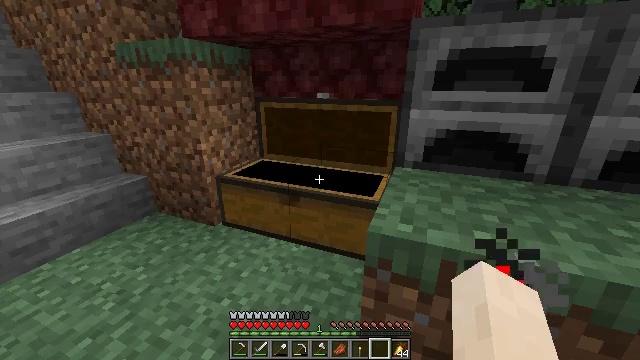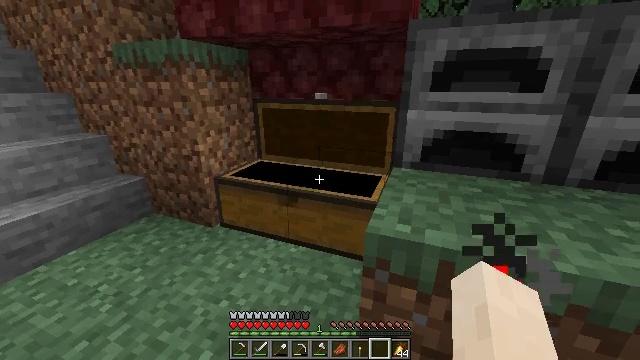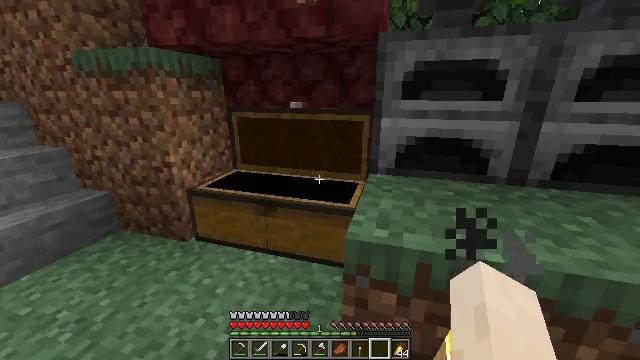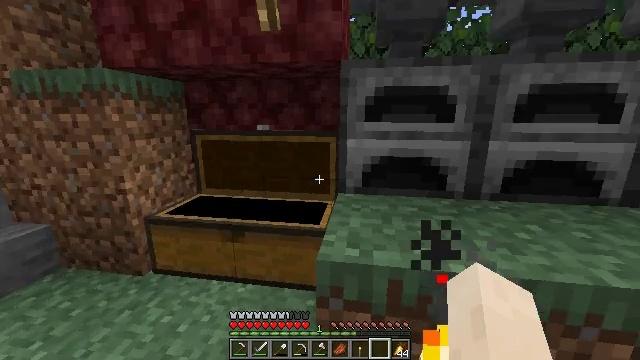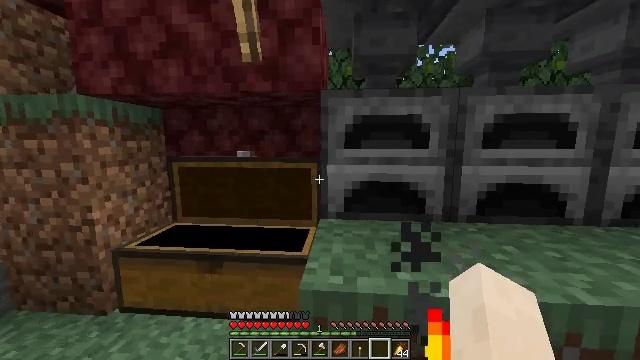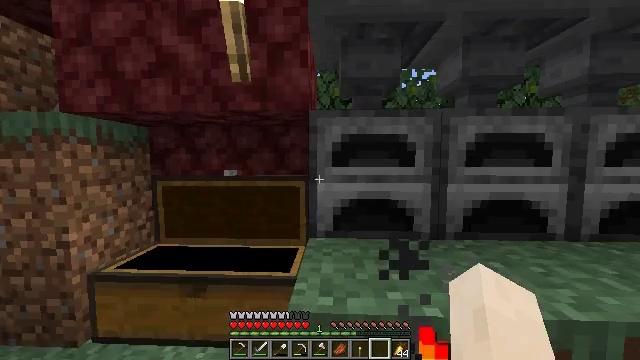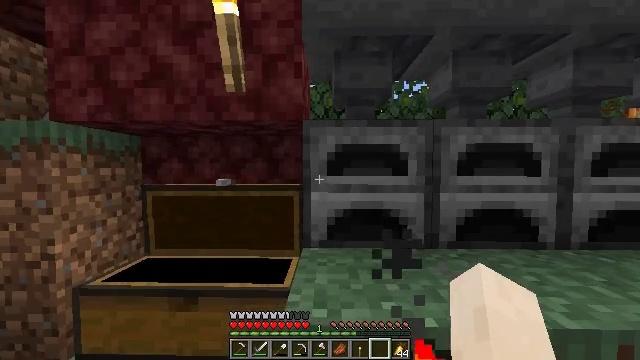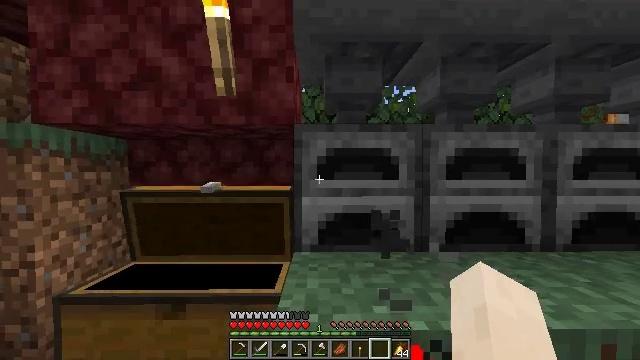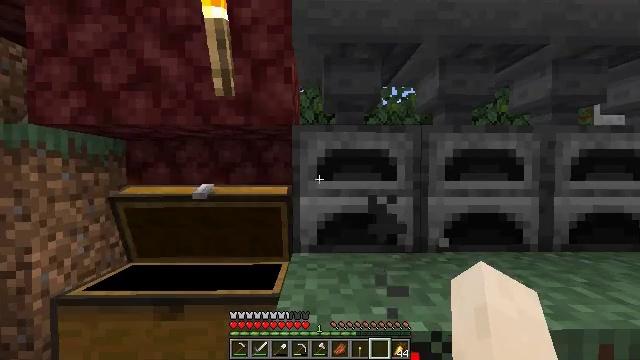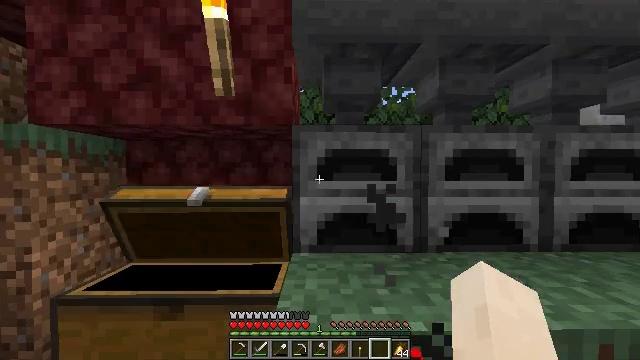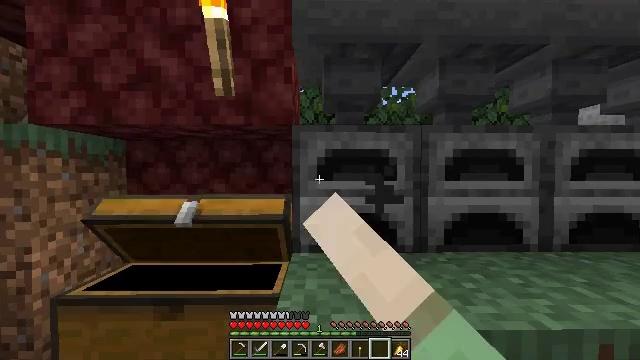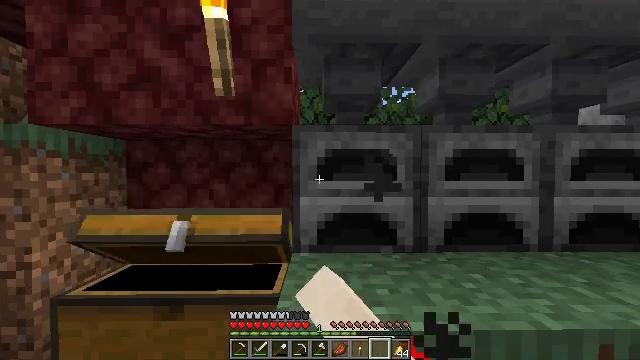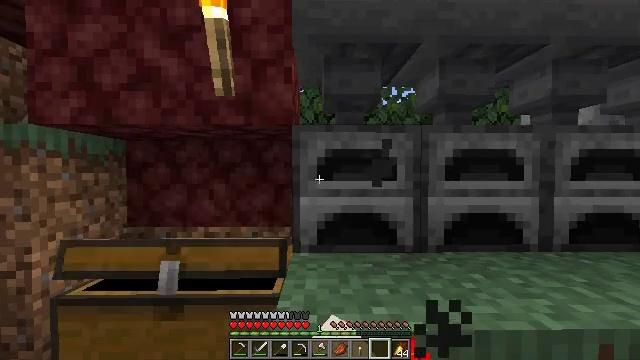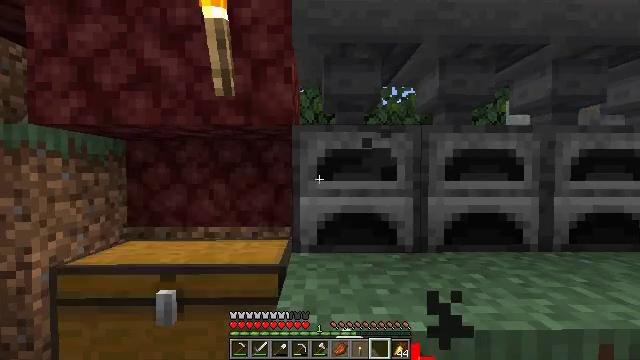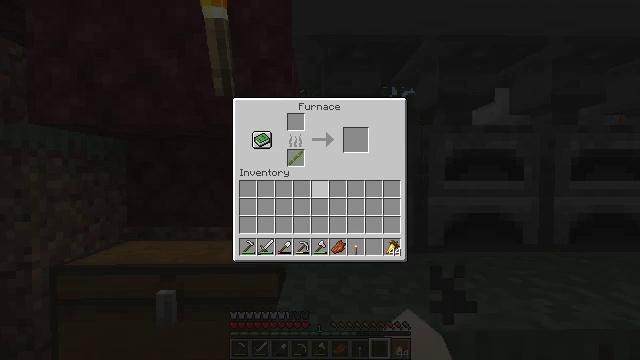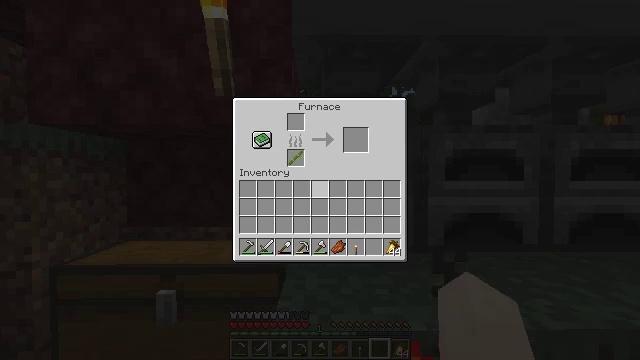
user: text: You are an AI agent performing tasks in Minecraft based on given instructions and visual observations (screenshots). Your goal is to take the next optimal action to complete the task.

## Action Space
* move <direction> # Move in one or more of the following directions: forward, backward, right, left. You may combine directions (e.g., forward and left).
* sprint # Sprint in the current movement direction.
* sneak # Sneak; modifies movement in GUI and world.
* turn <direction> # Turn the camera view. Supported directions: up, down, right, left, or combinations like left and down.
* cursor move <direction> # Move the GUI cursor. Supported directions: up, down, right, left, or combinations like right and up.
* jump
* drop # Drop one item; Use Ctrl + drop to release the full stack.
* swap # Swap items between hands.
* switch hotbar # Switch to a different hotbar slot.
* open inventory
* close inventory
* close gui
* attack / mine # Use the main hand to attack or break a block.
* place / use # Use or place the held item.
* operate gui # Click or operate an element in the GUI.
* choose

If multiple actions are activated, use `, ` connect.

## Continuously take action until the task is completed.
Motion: motion action
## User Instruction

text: Get cocoa by attacking the pod.
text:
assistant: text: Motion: no_op
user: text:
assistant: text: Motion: turn right and up
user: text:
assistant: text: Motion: turn right and up
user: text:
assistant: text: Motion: turn right and up
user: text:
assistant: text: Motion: turn right and up
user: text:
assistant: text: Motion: turn right and up
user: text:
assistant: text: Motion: turn right
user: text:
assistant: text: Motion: no_op
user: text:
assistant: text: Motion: use / place
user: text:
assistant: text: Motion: use / place
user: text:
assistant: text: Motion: use / place
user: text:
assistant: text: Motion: use / place
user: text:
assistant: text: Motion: no_op
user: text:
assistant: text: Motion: no_op
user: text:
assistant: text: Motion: no_op
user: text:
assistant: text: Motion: no_op
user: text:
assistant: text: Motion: no_op
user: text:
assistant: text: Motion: no_op
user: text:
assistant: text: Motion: no_op
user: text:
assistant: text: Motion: no_op
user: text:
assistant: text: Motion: no_op
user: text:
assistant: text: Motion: no_op
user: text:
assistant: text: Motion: no_op
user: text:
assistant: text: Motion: no_op
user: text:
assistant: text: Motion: no_op
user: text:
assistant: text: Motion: no_op
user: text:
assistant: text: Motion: no_op
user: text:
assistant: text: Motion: no_op
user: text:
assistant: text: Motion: no_op
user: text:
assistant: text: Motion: turn right